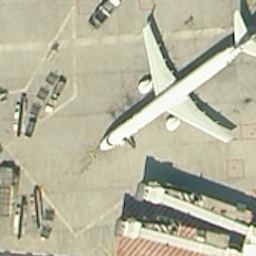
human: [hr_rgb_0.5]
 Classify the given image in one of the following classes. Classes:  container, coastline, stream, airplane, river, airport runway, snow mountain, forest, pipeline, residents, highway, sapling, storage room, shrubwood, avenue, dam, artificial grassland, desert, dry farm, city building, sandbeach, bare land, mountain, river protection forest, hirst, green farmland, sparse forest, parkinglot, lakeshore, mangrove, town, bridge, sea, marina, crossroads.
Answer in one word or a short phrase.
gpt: airplane